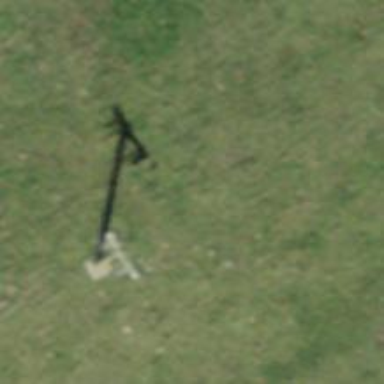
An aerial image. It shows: Pylon used for aerialway.